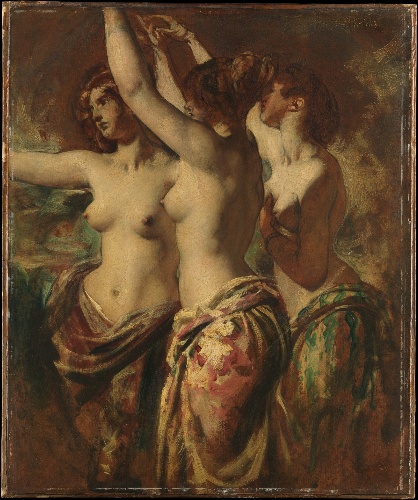
Title: The Three Graces
Artist: William Etty
Artist bio: British, York 1787–1849 York
Object type: Painting, sketch
Classification: Paintings
Medium: Oil on millboard
Dimensions: 22 1/2 x 18 3/4 in. (57.2 x 47.6 cm)
Department: European Paintings
Credit line: Rogers Fund, 1905
Accession year: 1905
Repository: Metropolitan Museum of Art, New York, NY
Tags: Female Nudes|Greek Mythology